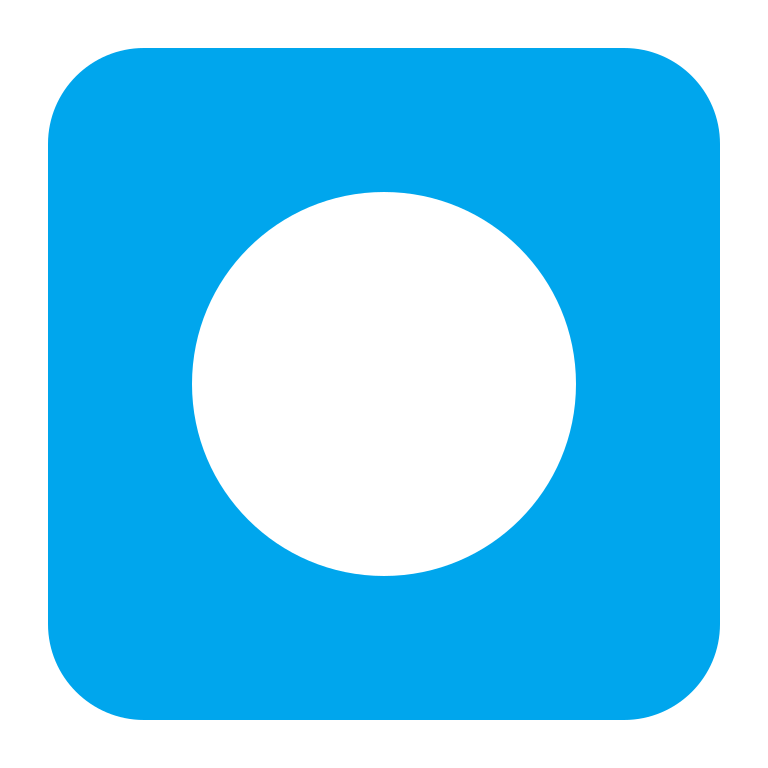
record button flat